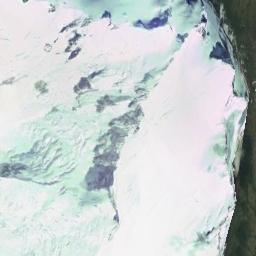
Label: snowberg